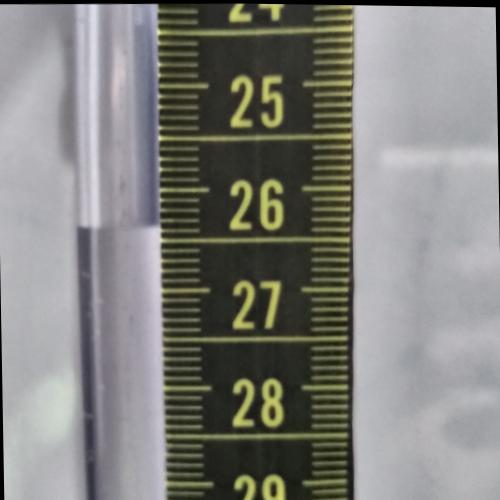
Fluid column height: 26.3 cm